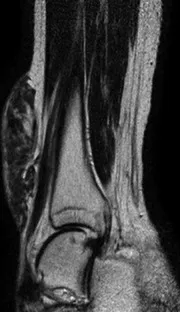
Magnetic resonance imaging findings. T2 hyperintensity, irregular border on the deep side, and normal vessels and fat running through the mass.
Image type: radiology (mri)